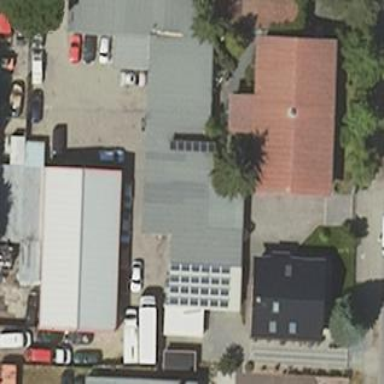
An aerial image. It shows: Commercial building.